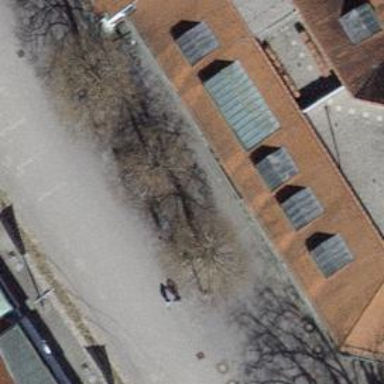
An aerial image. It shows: Bench for seating.